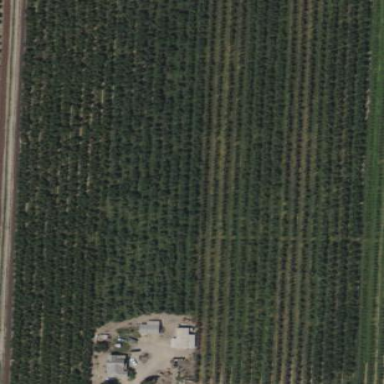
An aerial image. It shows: Orchard.